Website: apple-inc
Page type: customer-info-address
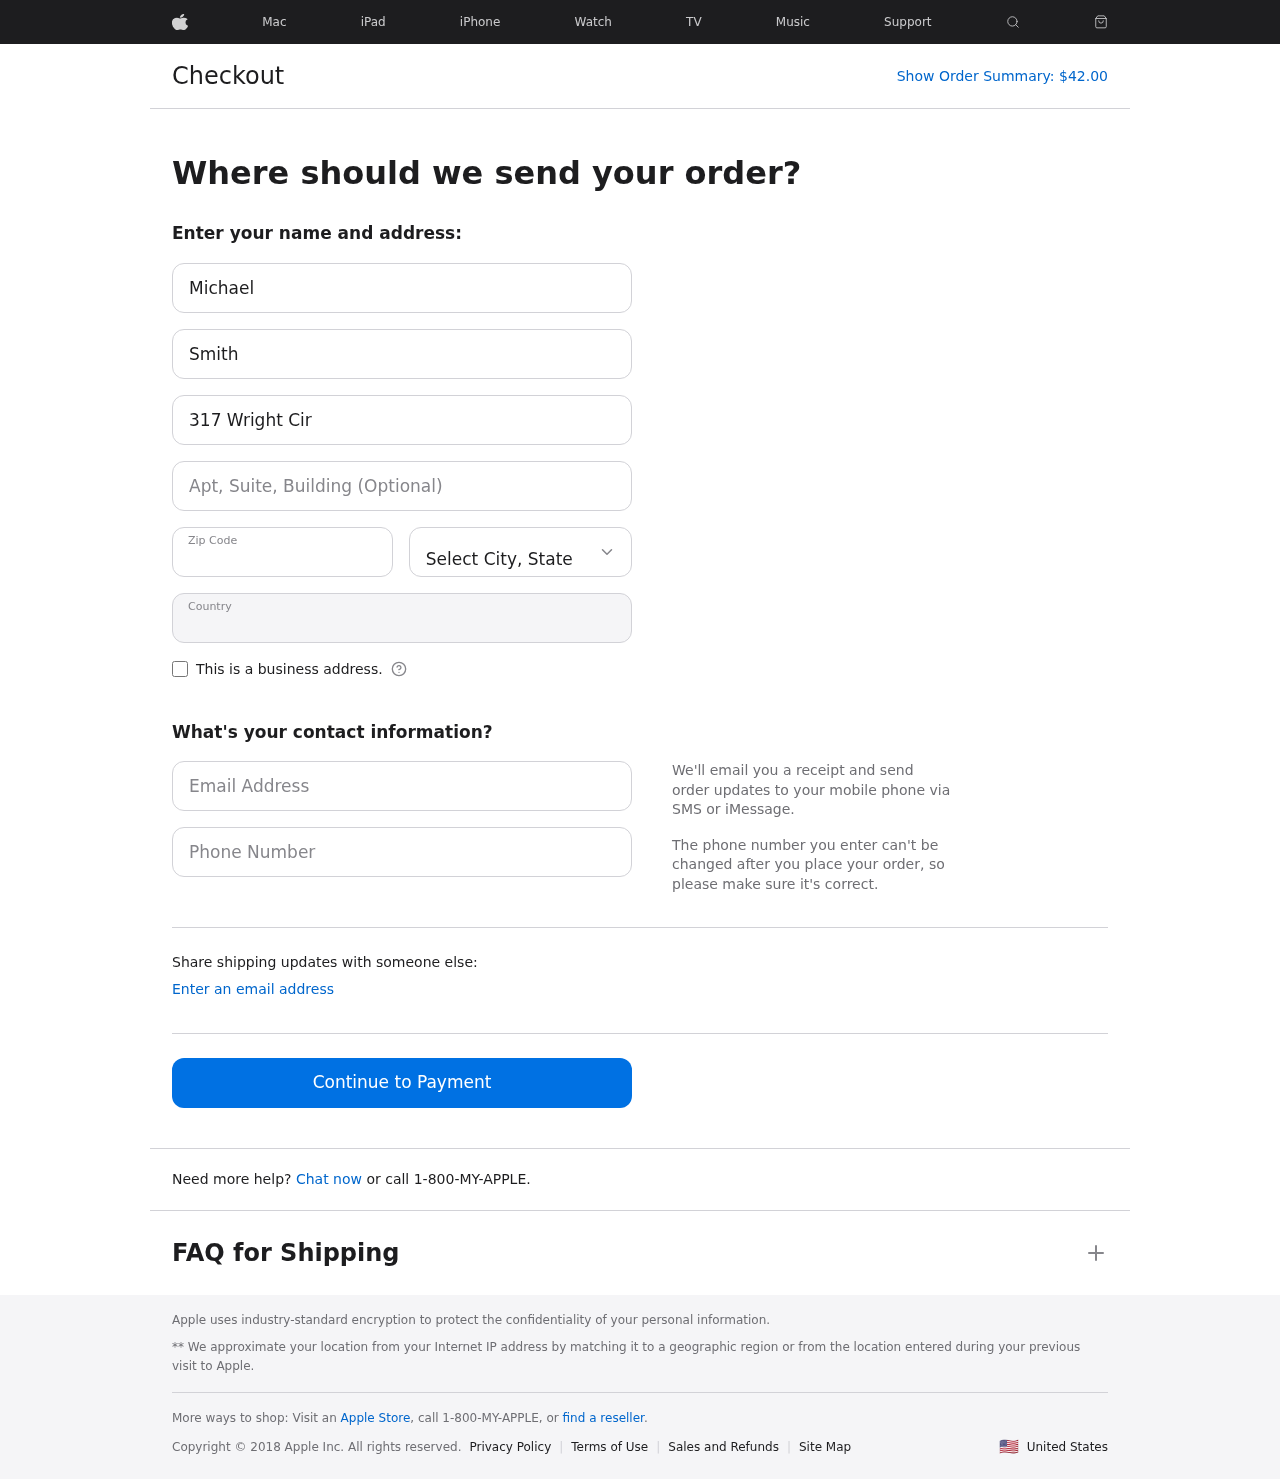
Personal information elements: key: PII_CITY_STATE
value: Nicholasshire, AR
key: PII_COUNTRY
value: United States
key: PII_EMAIL
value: michael_smith@hotmail.com
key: PII_FIRSTNAME
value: Michael
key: PII_LASTNAME
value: Smith
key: PII_PHONE
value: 6124181815
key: PII_POSTCODE
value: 68055
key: PII_STREET
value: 317 Wright Circle Suite 129
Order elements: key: ORDER_TOTAL
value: $42.00